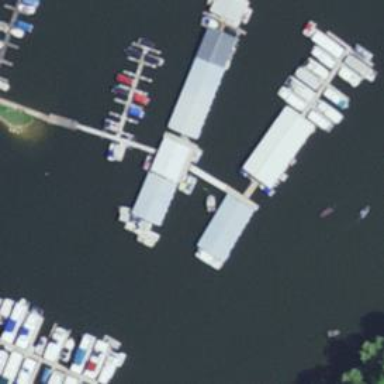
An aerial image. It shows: Marina on leisure land.